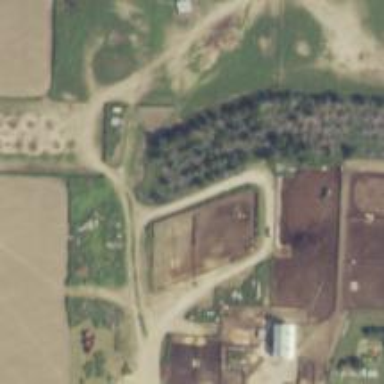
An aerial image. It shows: Farmyard area.